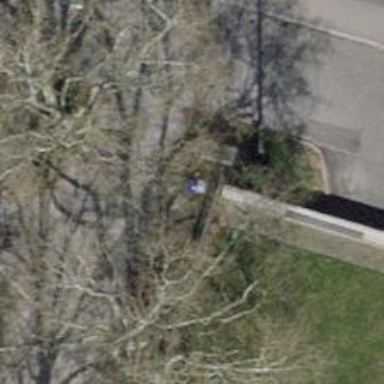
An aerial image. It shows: Avenue lined with trees.